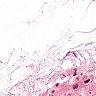
Metastatic tissue present: no